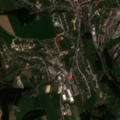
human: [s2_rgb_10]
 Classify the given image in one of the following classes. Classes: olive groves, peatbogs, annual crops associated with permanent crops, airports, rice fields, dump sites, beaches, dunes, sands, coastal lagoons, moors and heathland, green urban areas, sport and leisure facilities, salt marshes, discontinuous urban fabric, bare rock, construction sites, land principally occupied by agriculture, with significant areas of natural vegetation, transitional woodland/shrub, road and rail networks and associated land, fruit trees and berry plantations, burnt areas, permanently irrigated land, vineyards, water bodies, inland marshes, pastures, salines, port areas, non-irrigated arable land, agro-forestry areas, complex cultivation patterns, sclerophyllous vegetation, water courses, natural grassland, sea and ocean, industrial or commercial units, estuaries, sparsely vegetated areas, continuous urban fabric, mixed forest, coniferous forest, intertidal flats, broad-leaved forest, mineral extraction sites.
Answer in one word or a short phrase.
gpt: discontinuous urban fabric, pastures, complex cultivation patterns, coniferous forest, mixed forest